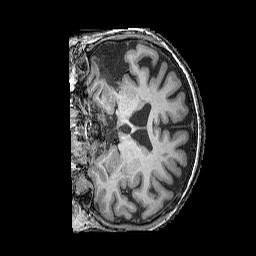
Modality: T1w
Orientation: coronal
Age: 49
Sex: female
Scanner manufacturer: siemens
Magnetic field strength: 3 T
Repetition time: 2.25 s
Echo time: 0.00415 s